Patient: sex M, age 71
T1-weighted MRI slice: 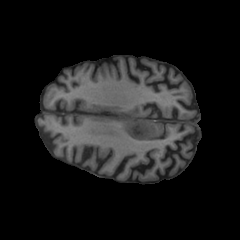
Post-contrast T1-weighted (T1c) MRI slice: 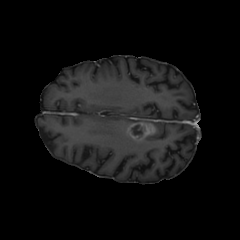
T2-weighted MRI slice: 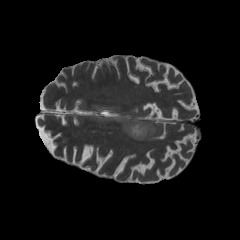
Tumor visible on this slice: yes
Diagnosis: Glioblastoma, IDH-wildtype
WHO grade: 4